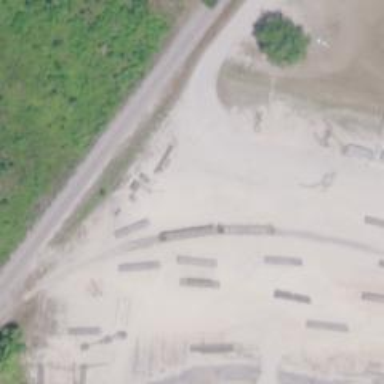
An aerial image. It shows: Rail spur service.